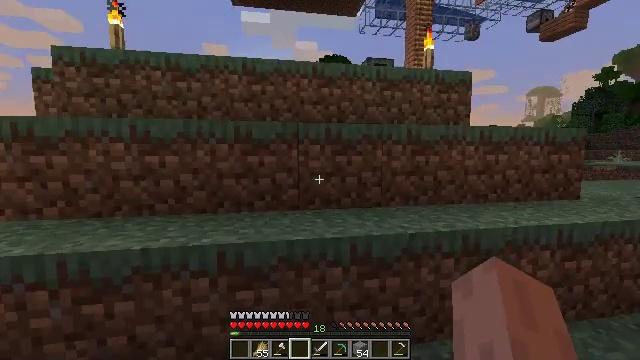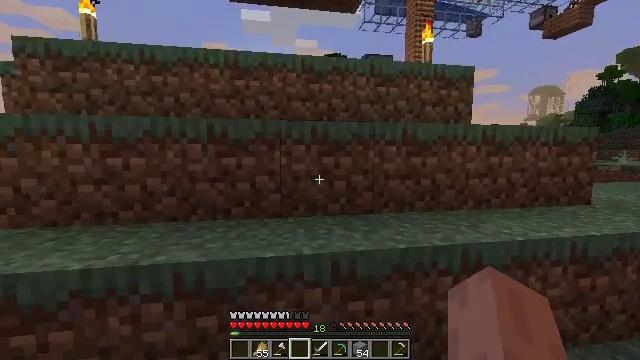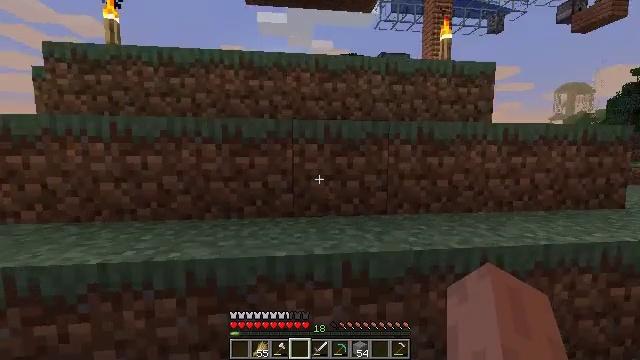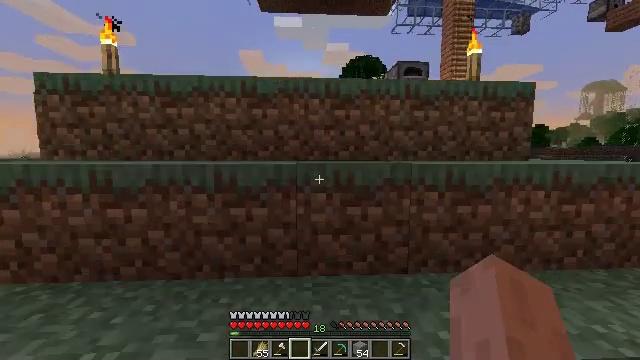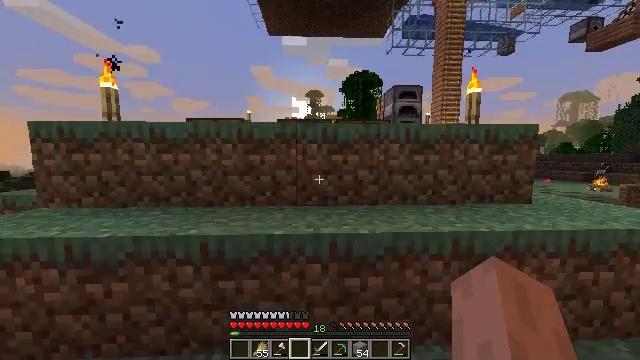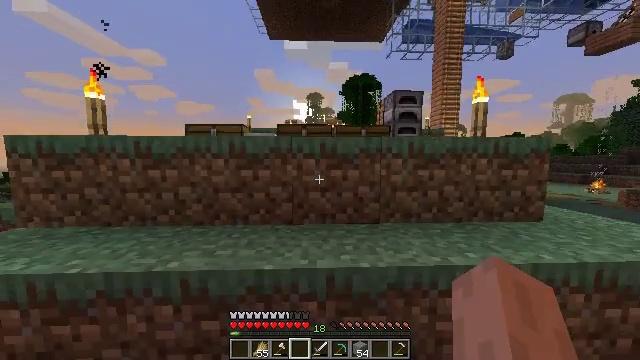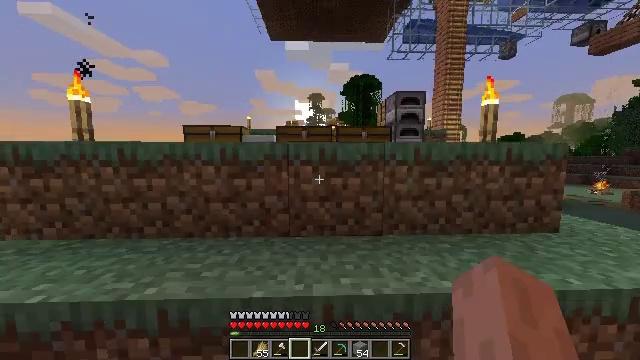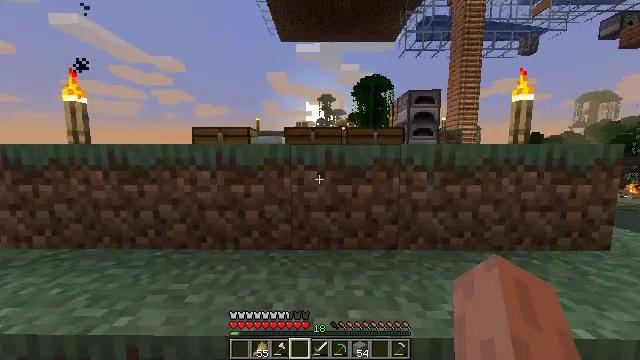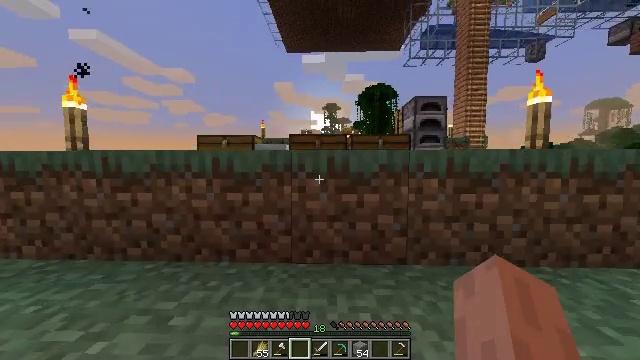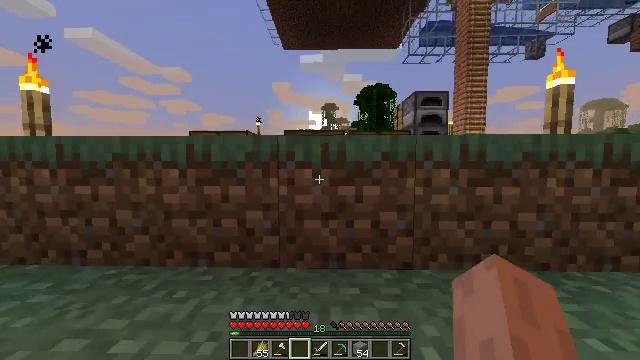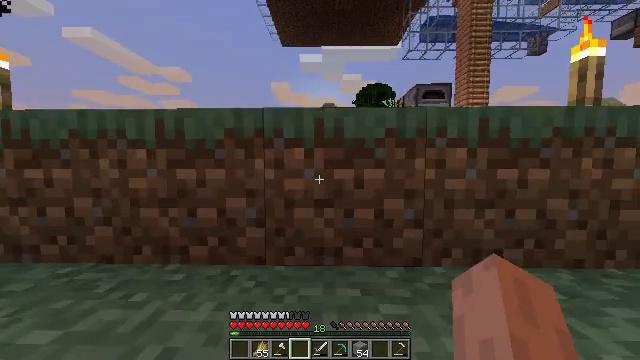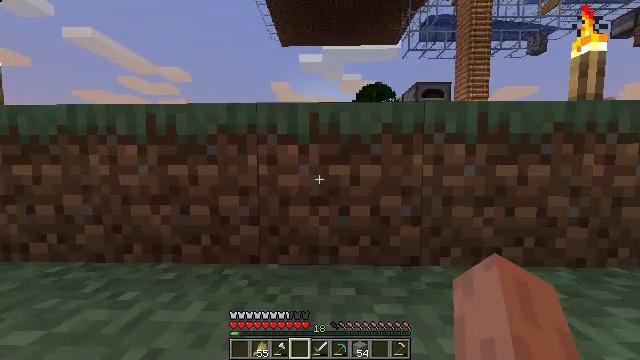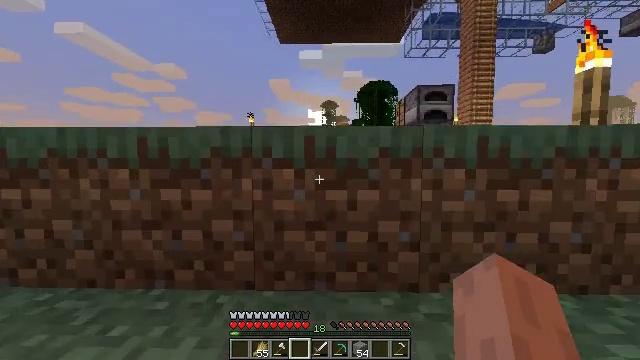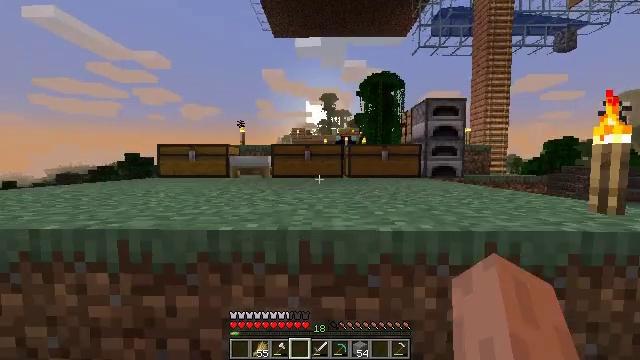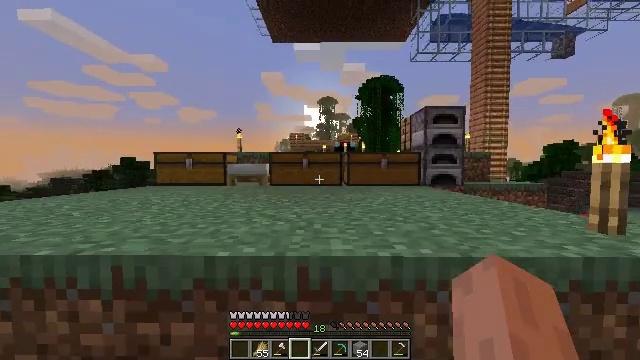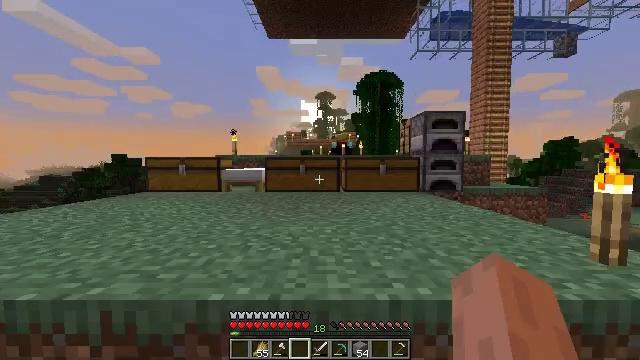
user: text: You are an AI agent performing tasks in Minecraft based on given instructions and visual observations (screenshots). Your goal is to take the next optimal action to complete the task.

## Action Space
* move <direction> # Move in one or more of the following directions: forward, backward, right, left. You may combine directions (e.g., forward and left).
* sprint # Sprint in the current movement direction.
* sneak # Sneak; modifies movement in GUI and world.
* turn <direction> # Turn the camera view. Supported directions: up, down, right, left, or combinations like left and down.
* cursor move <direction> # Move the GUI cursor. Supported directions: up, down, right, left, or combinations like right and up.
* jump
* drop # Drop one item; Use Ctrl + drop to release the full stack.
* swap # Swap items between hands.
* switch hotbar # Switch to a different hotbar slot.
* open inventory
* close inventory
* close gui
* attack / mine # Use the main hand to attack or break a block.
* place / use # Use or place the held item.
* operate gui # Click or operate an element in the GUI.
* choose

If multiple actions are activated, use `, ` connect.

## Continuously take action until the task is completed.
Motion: motion action
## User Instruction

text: Open the crafting interface to make a jungle fence gate.
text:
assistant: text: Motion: move forward, jump
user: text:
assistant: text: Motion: move forward, sprint, turn left, jump
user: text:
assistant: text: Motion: move forward, sprint, turn left, jump
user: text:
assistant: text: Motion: move forward, sprint, jump
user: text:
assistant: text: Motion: move forward, jump
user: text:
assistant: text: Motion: move forward, jump
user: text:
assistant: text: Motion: move forward, turn left, jump
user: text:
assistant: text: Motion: move forward, turn left and up, jump
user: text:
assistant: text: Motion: move forward, jump
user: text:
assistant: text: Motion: move forward, jump
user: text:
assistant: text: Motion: move forward, jump
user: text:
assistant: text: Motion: move forward, jump
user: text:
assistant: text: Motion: move forward, sprint, jump
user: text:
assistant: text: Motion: move forward, sprint, jump
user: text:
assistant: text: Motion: move forward, sprint, jump
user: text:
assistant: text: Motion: move forward, jump
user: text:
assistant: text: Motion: move forward, turn left and down, jump
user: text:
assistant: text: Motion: move forward, turn left, jump
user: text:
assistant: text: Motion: move forward, turn left, jump
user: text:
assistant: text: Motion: move forward, turn left, jump
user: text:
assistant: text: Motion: move forward, turn left, jump
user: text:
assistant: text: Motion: move forward, turn left, jump
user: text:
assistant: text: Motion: move forward, sprint, turn left, jump
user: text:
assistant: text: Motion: move forward, sprint, turn left, jump
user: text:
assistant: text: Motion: move forward, sprint, turn left, jump
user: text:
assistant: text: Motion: move forward, jump
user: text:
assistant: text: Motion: move forward, jump
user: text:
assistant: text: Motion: move forward, jump
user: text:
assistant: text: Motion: move forward, jump
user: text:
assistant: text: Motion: move forward, jump